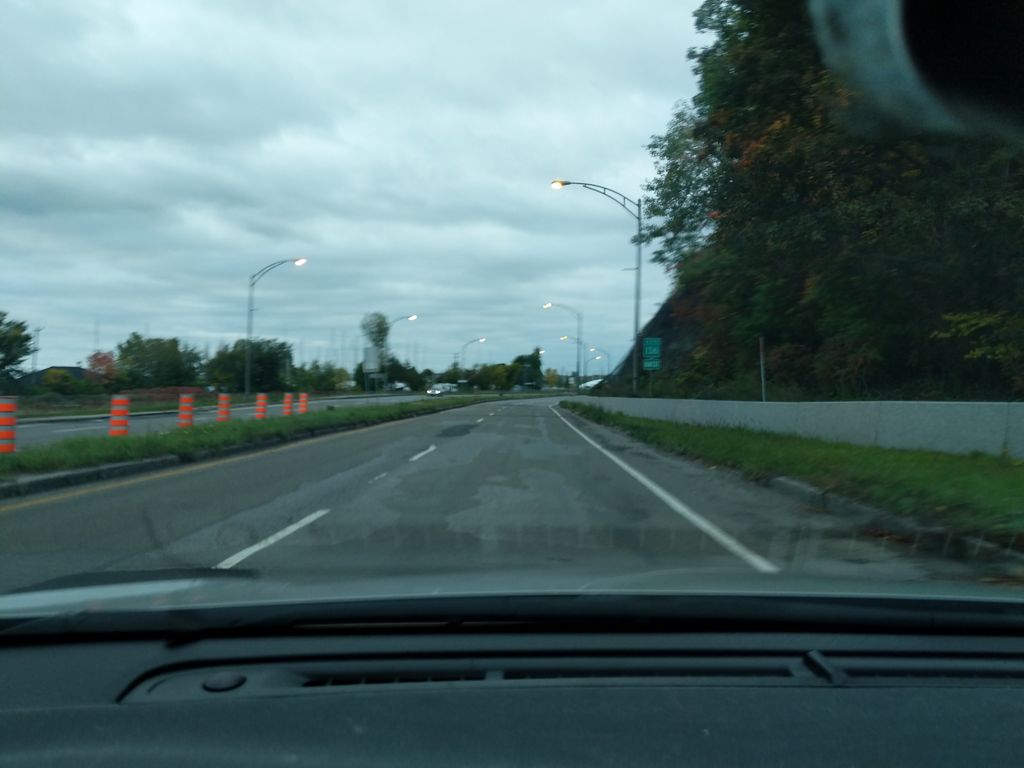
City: quebec_city